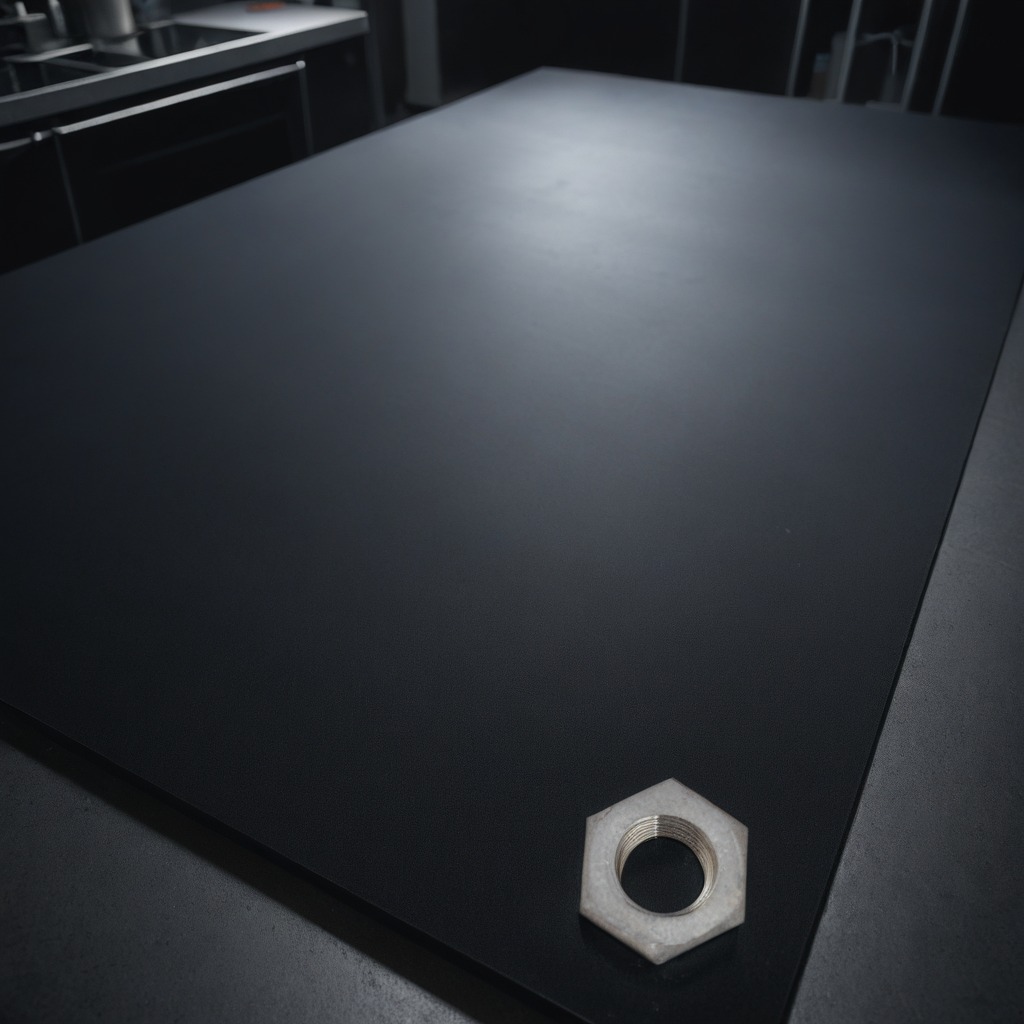
A metal nut is lying on a clean granite tabletop.